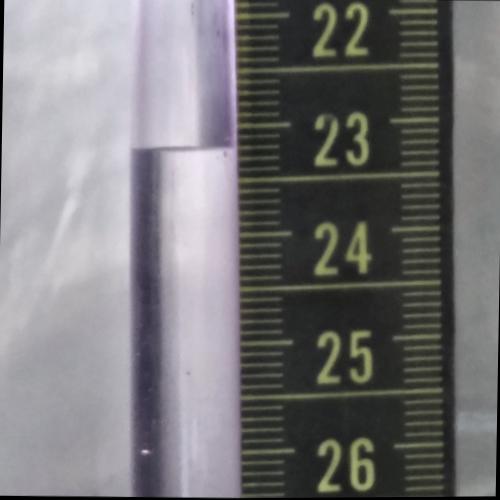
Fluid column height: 23.2 cm